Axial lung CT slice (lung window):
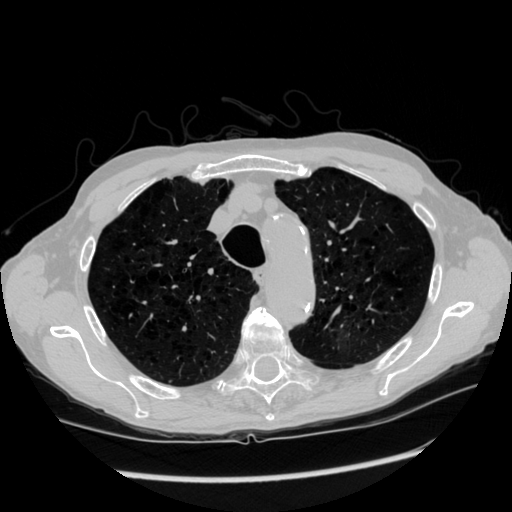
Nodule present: no